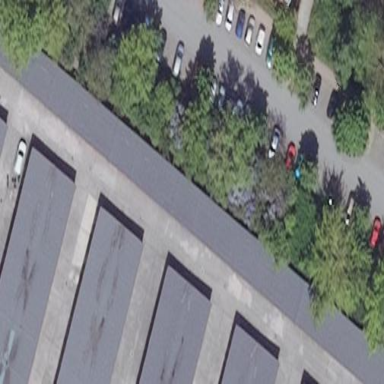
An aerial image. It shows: Group of garages.